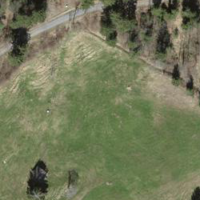
EUNIS habitat code: 43
Species observed at this site:
Clinopodium vulgare
Tussilago farfara